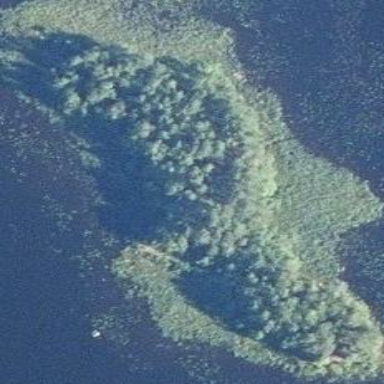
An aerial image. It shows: Islet.